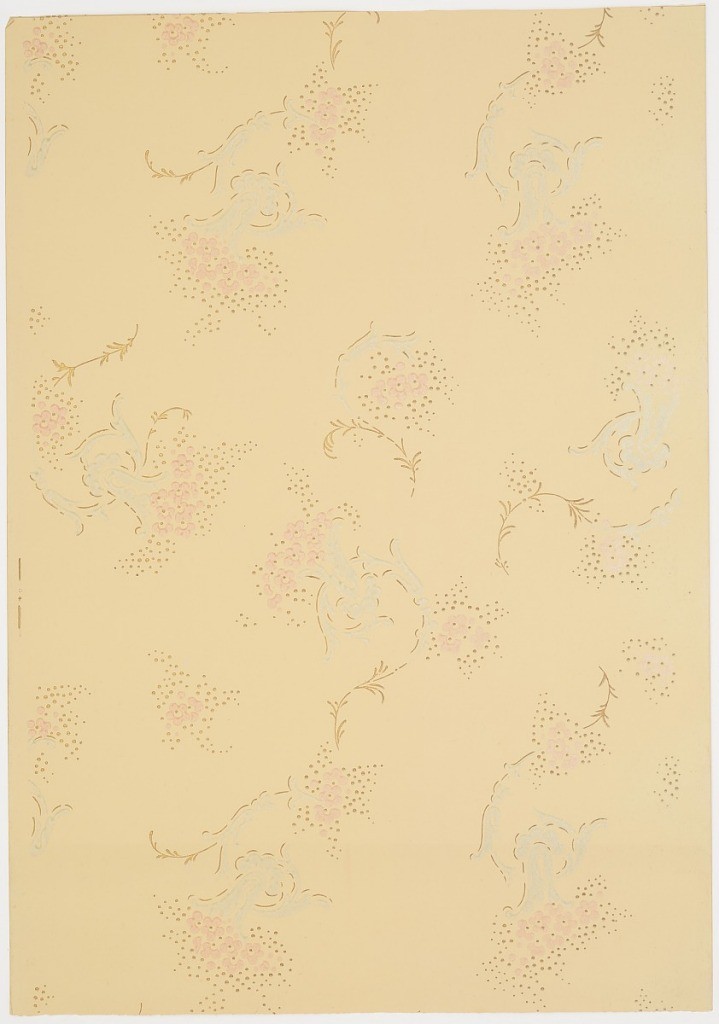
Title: Ceiling paper
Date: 1905–1915
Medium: Machine-printed paper
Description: Sparsely arranged floral sprigs with scrolling acanthus and dot pattern.  Pink, green, bronze, liquid mica on a cream ground.